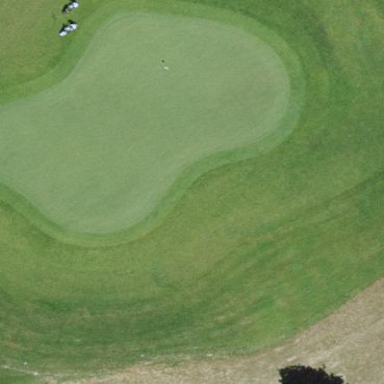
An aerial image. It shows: Golf green pitch on grass land. It is designated for the sport of golf.